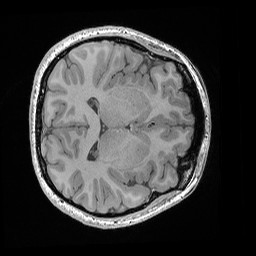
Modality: T1w
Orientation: axial
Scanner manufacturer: siemens
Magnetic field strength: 3 T
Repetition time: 0.02 s
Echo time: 0.00492 s